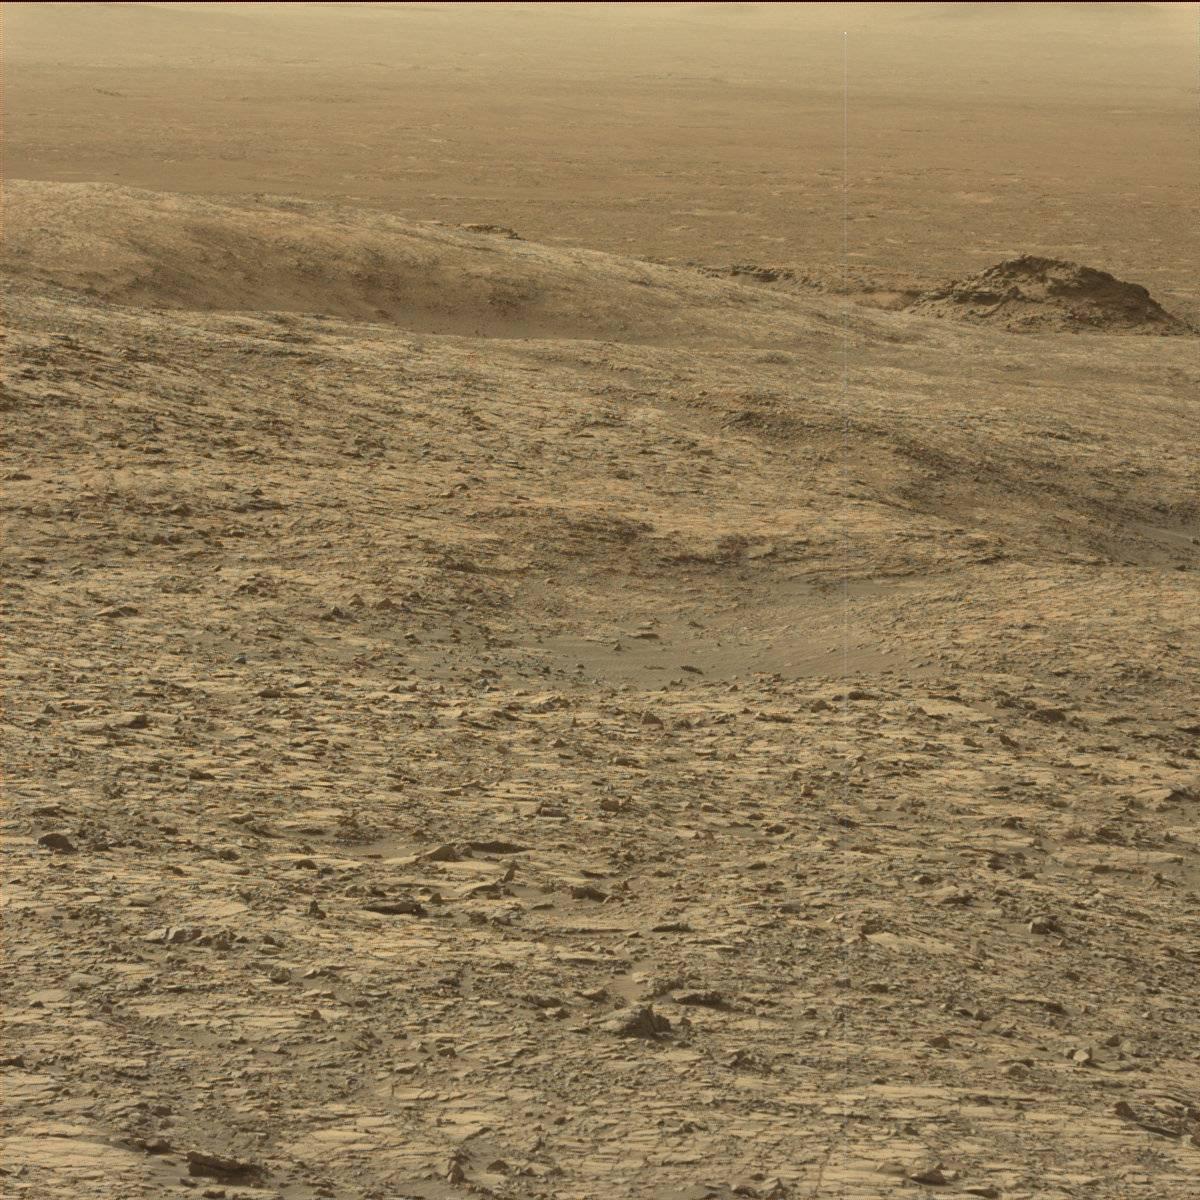
Terrain classes present: Bedrock, Ridge, Sand / Soil